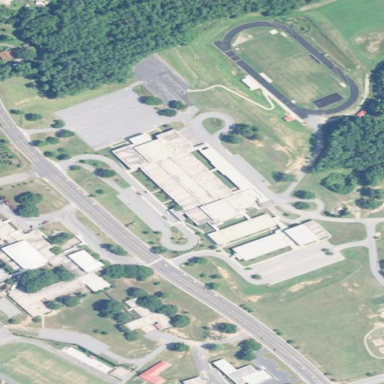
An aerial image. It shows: School.